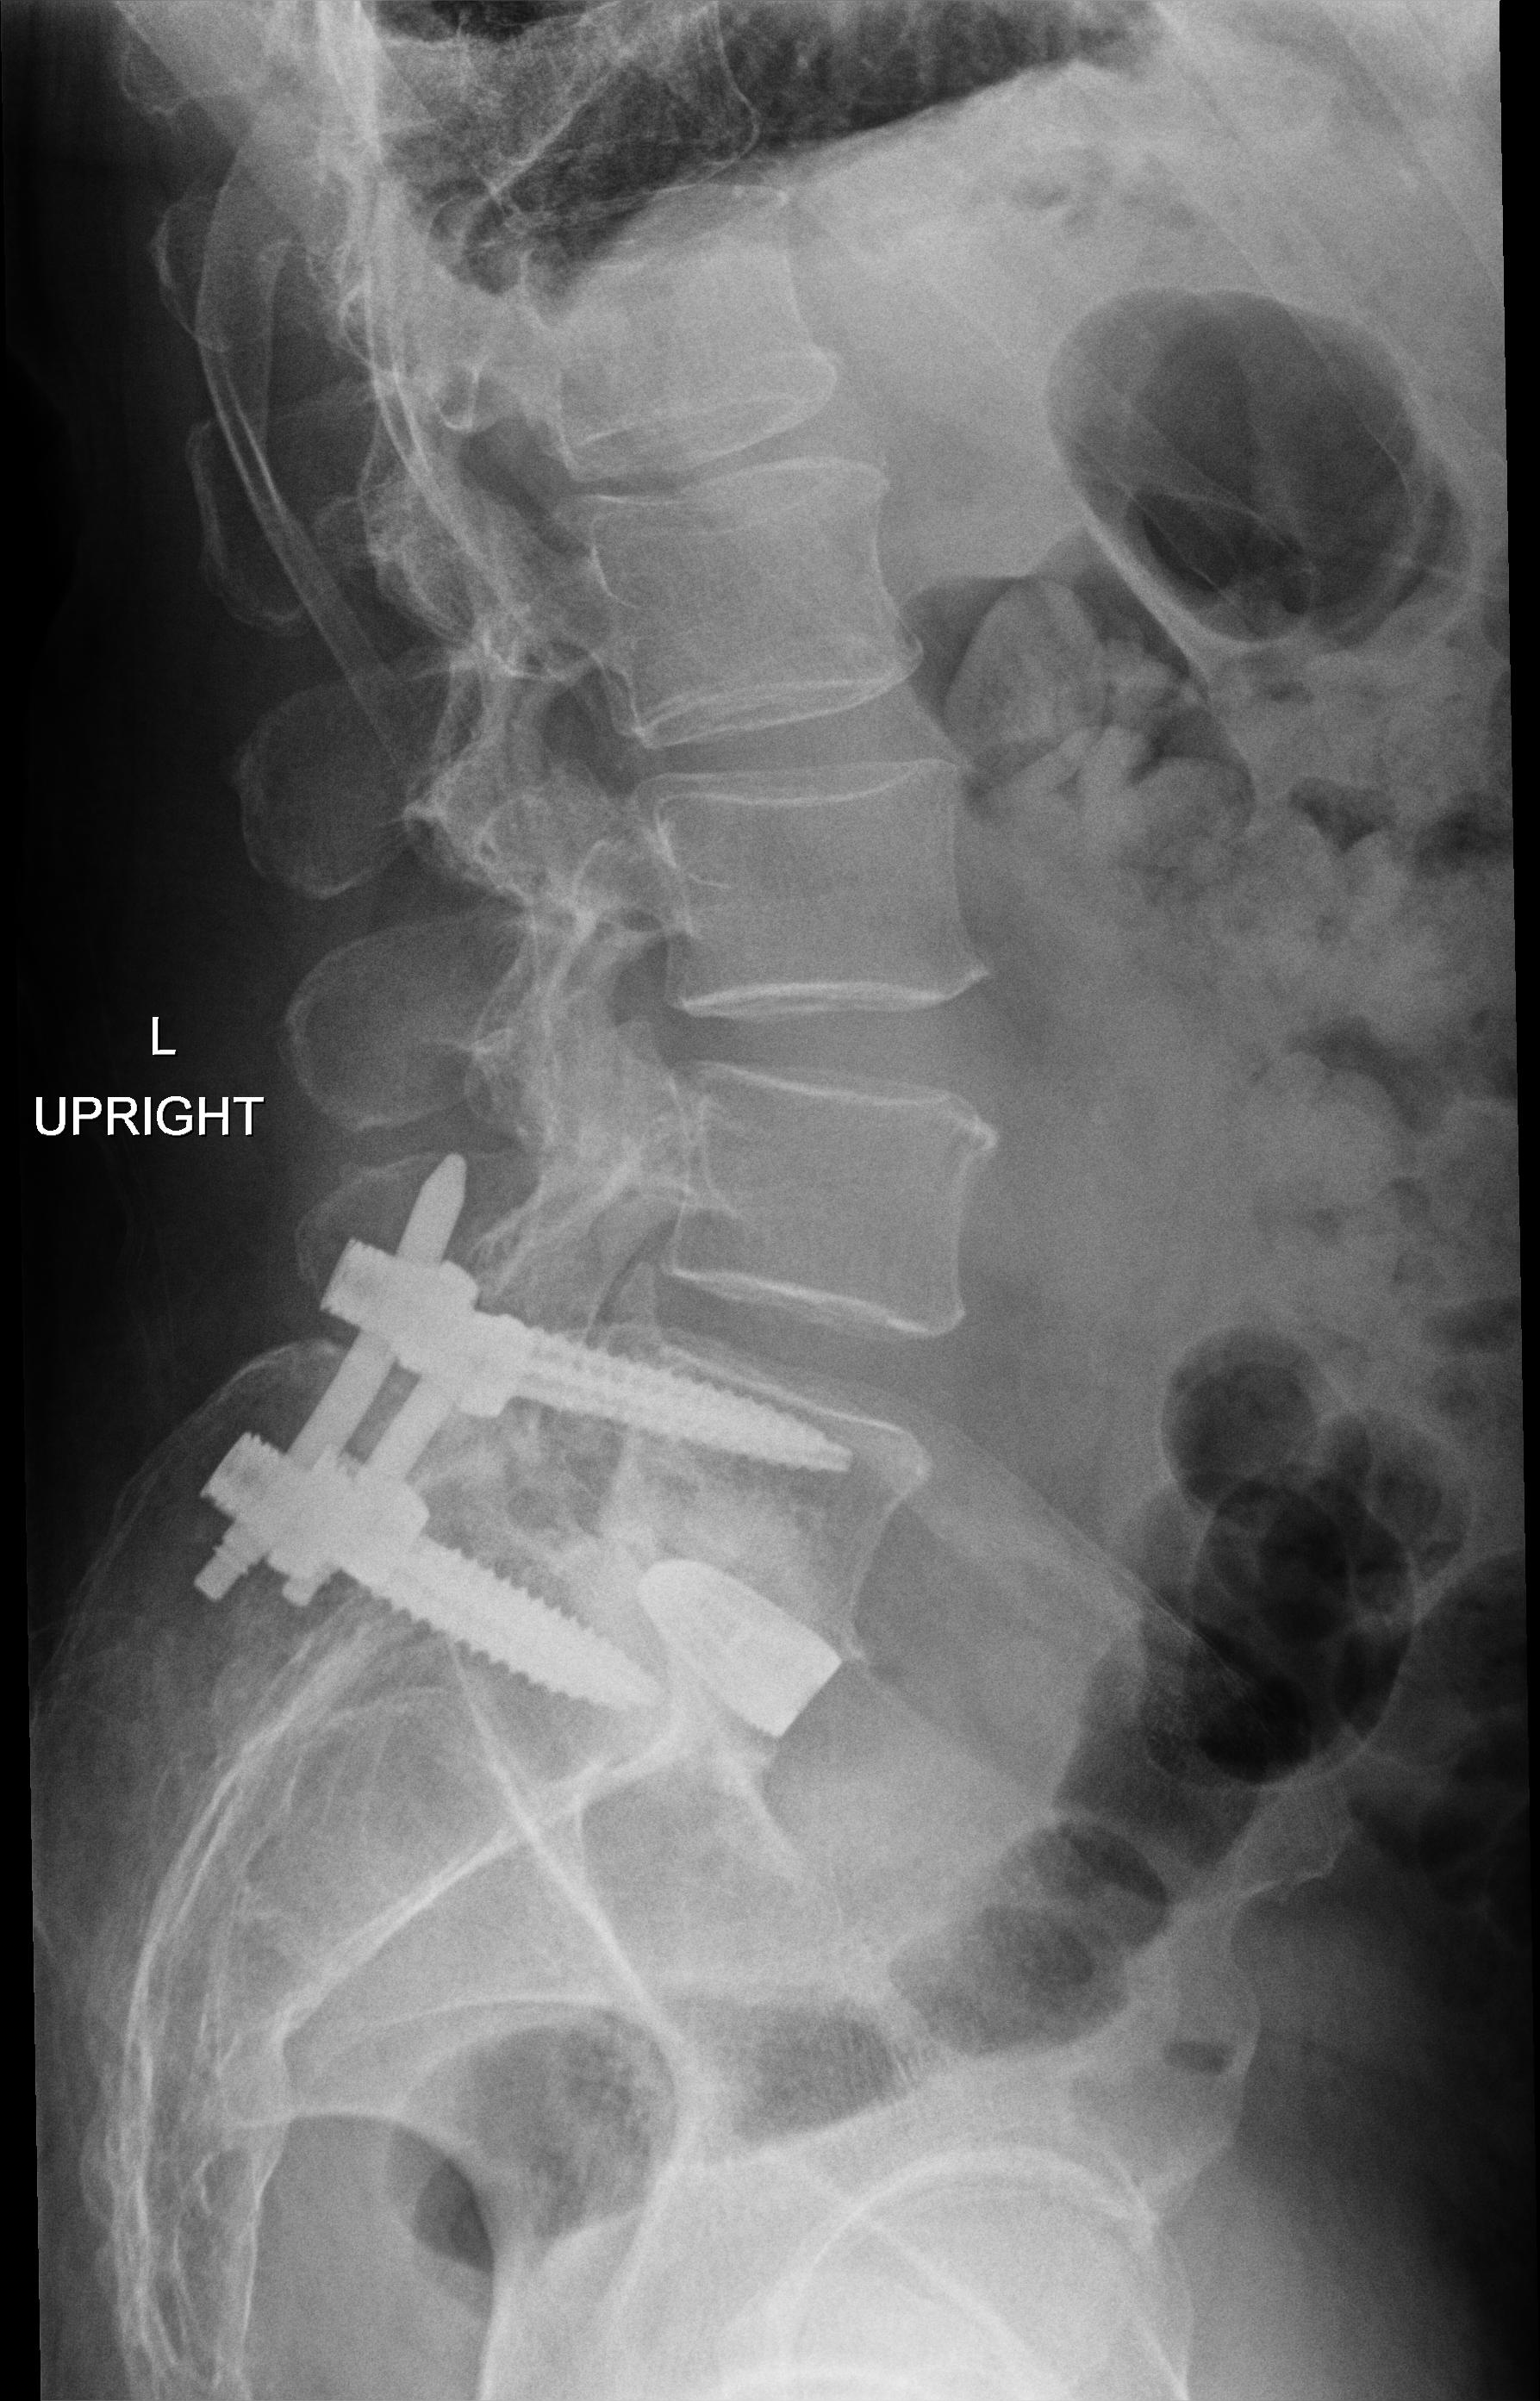
View: LATERAL
Implant manufacturer: orthofix firebird